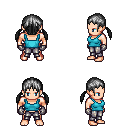
a pixel art fantasy rpg character, male body template, human, light skin, teal pirate shirt, metal pants, gray twin-tailed hairstyle, metal gloves, four views (front, back, left, right), 2x2 character sprite sheet, small pixel art, hard edges, no anti-aliasing